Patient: sex F, age 34
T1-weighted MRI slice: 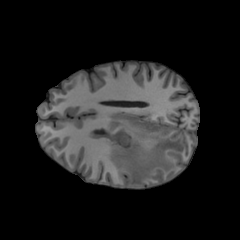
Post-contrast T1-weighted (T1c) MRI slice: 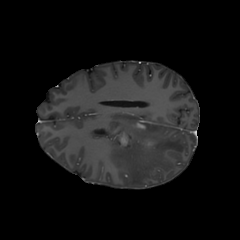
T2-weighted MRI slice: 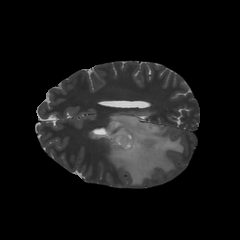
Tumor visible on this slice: yes
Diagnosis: Astrocytoma, IDH-mutant
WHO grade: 3